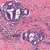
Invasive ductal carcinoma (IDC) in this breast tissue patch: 1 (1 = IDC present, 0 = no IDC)